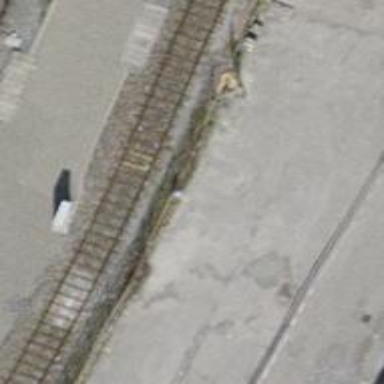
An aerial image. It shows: Railway yard with single rail track. The electrified track has contact line for power supply.